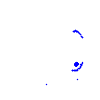
Particle: electron